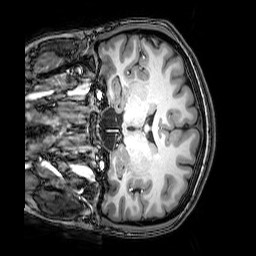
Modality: T1w
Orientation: coronal
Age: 32
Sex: female
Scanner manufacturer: philips
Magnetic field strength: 3 T
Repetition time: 0.008113 s
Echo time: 0.003709 s